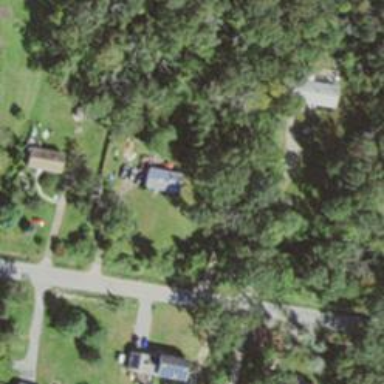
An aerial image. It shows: Residential driveway designated as service road.